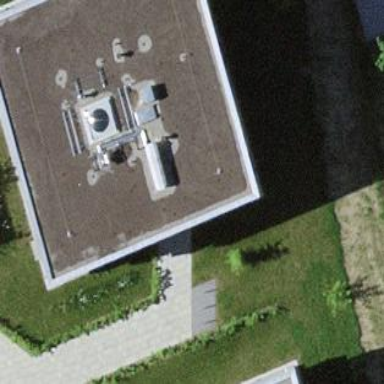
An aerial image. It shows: Apartment building with flat roof.